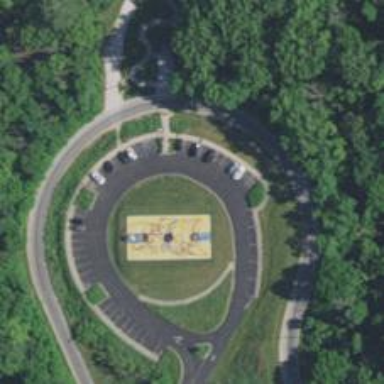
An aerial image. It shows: Asphalt path with excellent trail visibility.